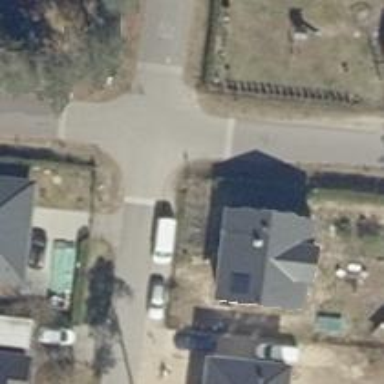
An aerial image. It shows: Residential road with asphalt surface.